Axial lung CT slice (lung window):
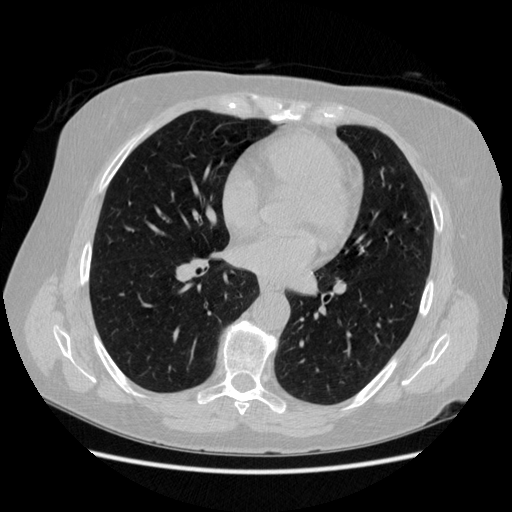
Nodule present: no